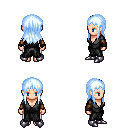
a pixel art fantasy rpg character, female body template, human, light skin, gray robe, white pants, white cyan unkempt hairstyle, leather bracers, metal boots, four views (front, back, left, right), 2x2 character sprite sheet, small pixel art, hard edges, no anti-aliasing